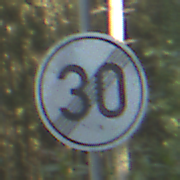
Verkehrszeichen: EndeGeschwindigkeit30
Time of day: MorningAfternoon
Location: Outdoor (Nature)
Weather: Clear
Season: NotSpecified
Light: Natural